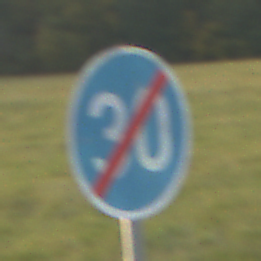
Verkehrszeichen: EndeMindestgeschwindigkeit
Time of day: SunriseSunset
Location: Outdoor (Nature)
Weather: PartlyCloudy
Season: NotSpecified
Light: Natural